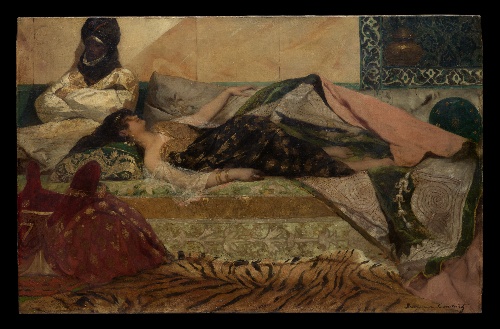
Title: Odalisque
Artist: Benjamin-Constant (Jean-Joseph-Benjamin Constant)
Artist bio: French, Paris 1845–1902 Paris
Object type: Painting
Classification: Paintings
Medium: Oil on canvas
Dimensions: 35 x 54 3/4 in. (88.9 x 139.1 cm)
Department: European Paintings
Credit line: Gift of Kenneth Jay Lane, 2017
Accession year: 2017
Repository: Metropolitan Museum of Art, New York, NY
Tags: Men|Women|Orientalist|Sleeping